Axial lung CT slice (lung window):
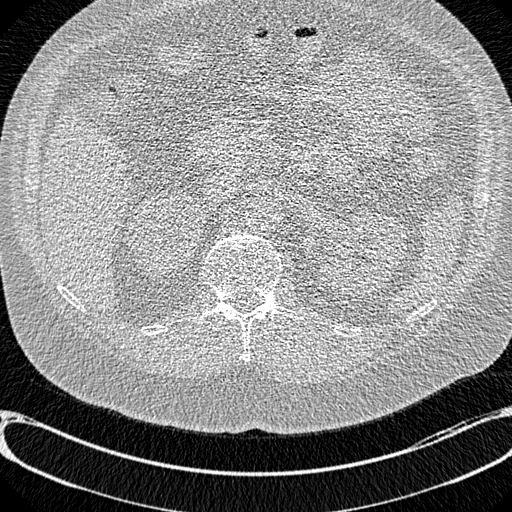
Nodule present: no